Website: crate-barrel
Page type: customer-info-address
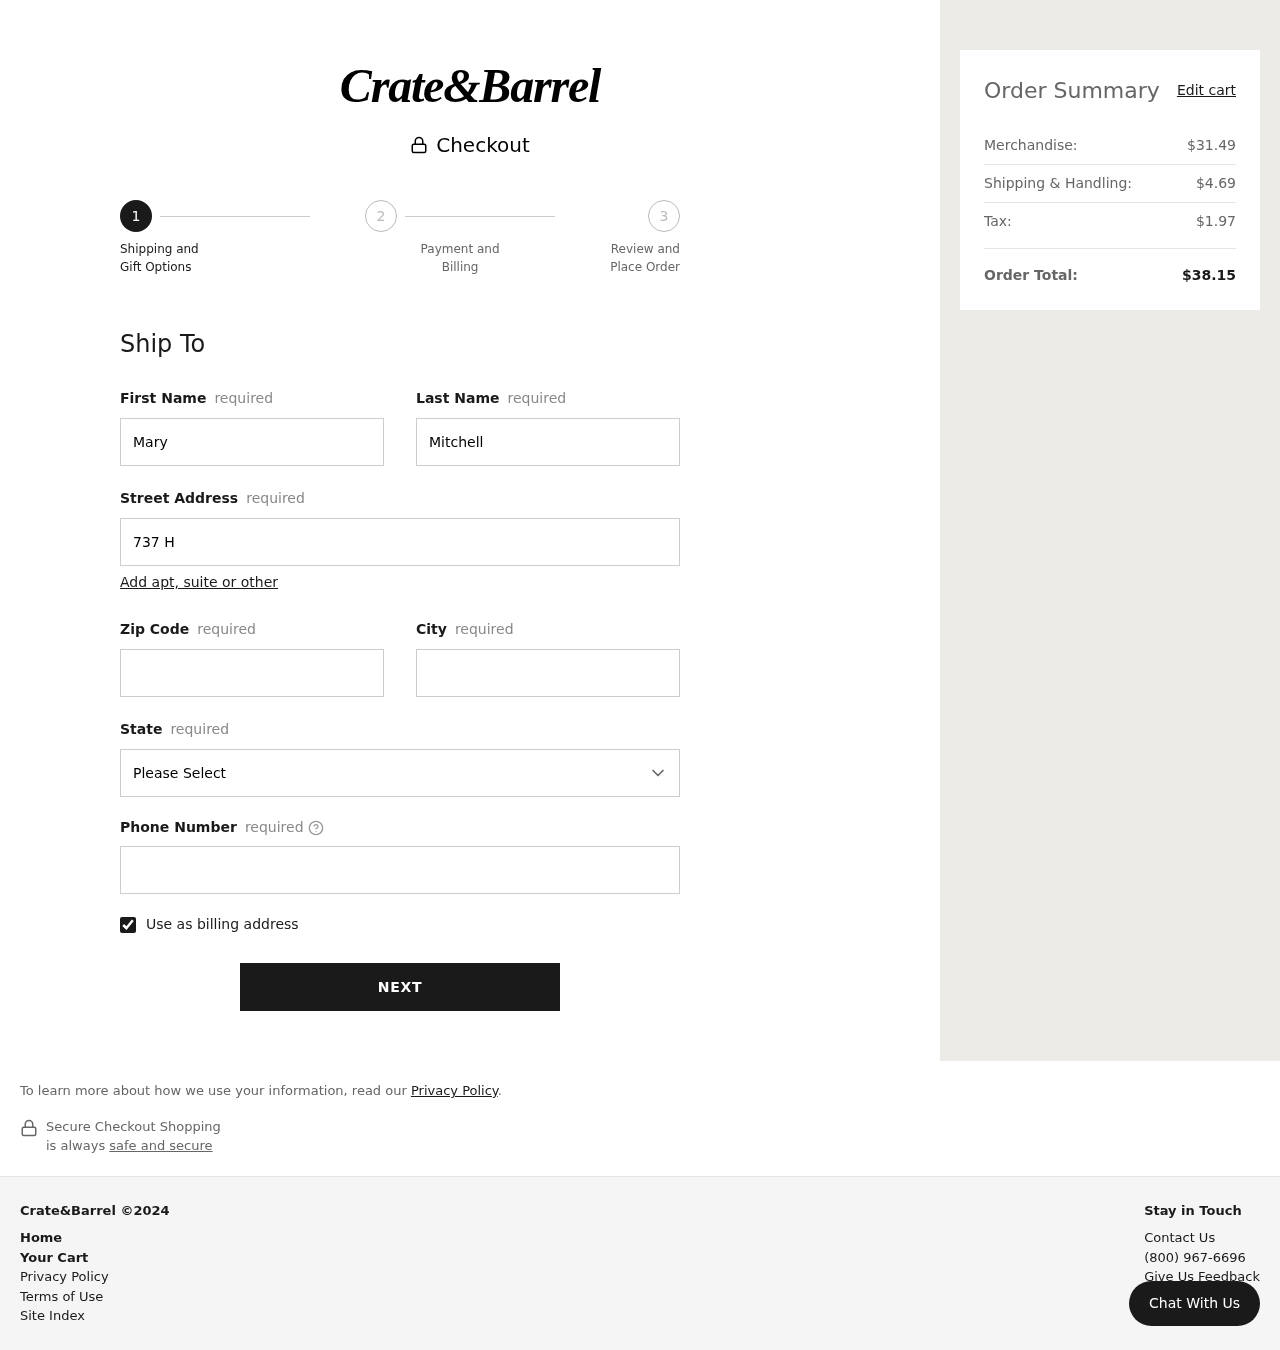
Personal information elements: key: PII_CITY
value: West Emily
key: PII_FIRSTNAME
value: Mary
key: PII_LASTNAME
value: Mitchell
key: PII_PHONE
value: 6643760712
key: PII_POSTCODE
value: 91431
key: PII_STATE
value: North Carolina
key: PII_STREET
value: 737 Heather Loaf Suite 404
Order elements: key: ORDER_SUBTOTAL
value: $31.49
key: ORDER_SHIPPING_COST
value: $4.69
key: ORDER_TAX
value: $1.97
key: ORDER_TOTAL
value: $38.15